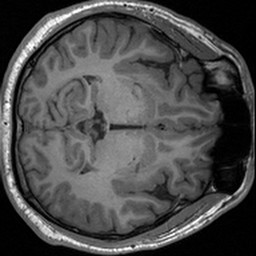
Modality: T1w
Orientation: axial
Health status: healthy
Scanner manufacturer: siemens
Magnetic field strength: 3 T
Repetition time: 1.9 s
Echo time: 0.00227 s